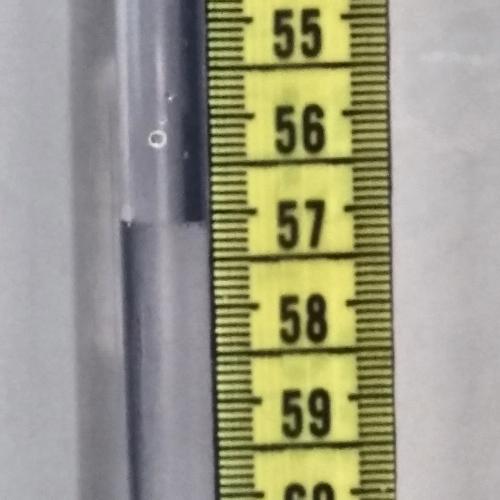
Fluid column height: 57.1 cm